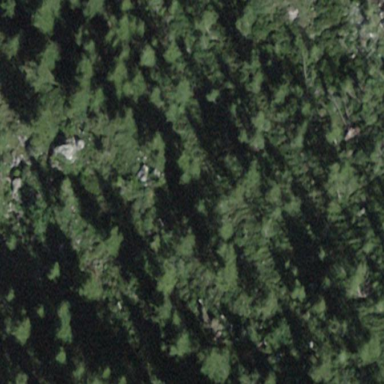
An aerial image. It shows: Beautiful woodland area.